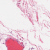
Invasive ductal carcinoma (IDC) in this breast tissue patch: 0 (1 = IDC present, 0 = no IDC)